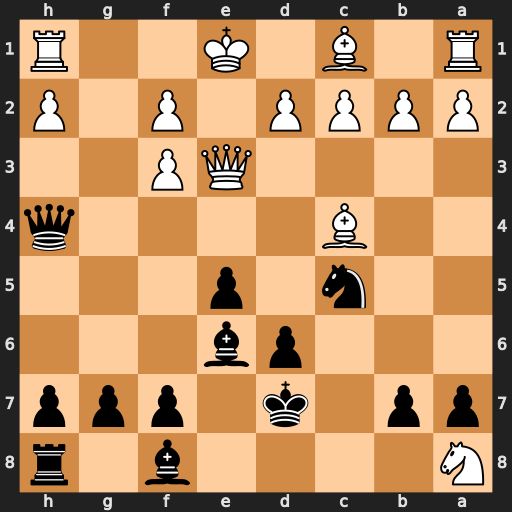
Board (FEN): N4b1r/pp1k1ppp/3pb3/2n1p3/2B4q/4QP2/PPPP1P1P/R1B1K2R
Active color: b
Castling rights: KQ
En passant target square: -
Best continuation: Qxc4 b4 Qxb4